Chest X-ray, AP view. Patient: 27 years old, sex F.
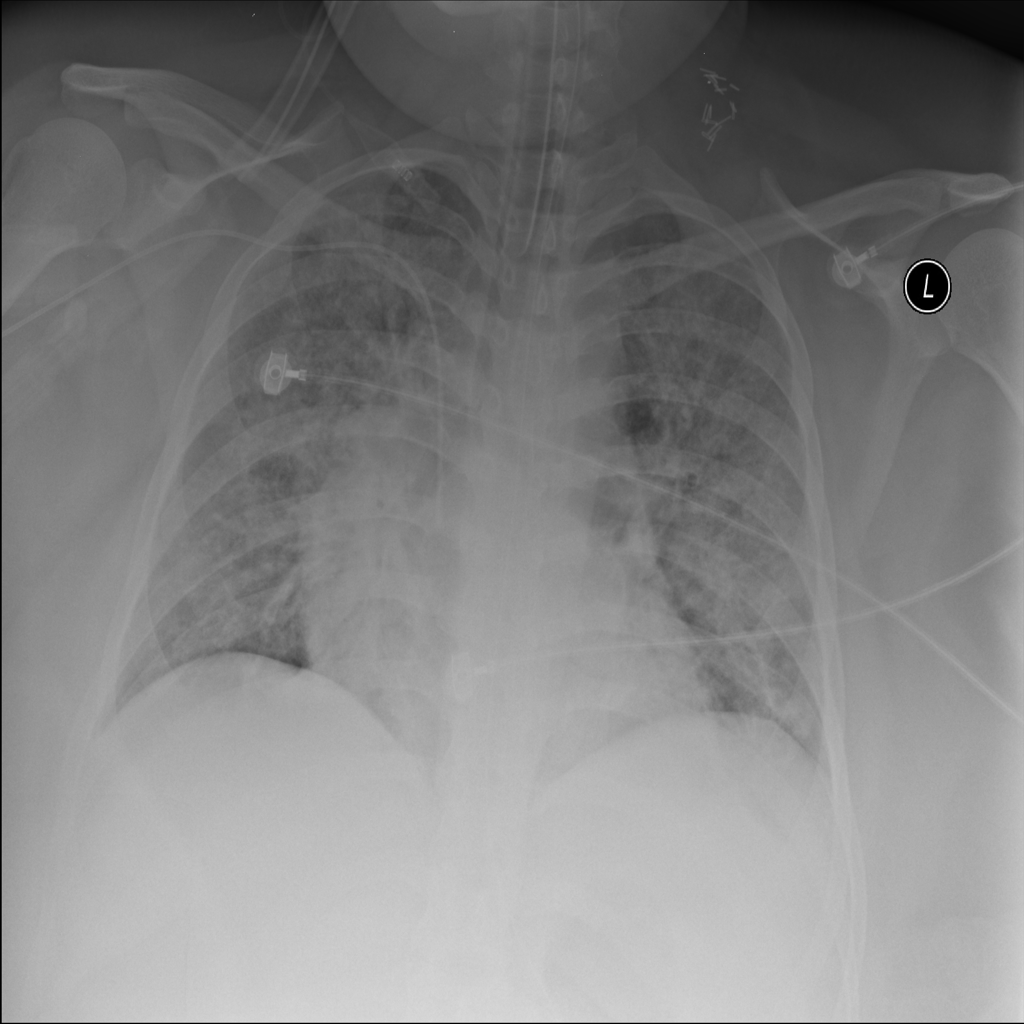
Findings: No Finding